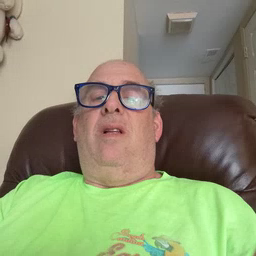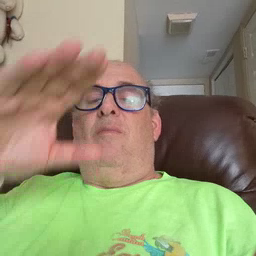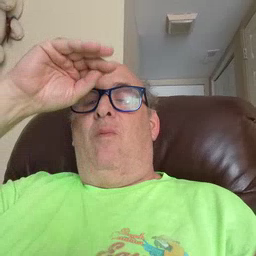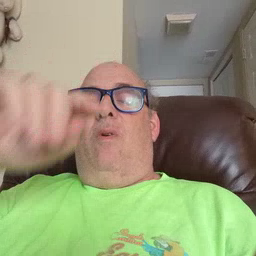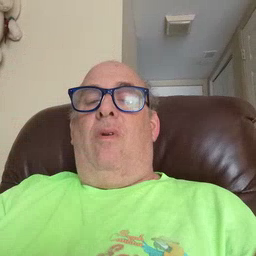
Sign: boy